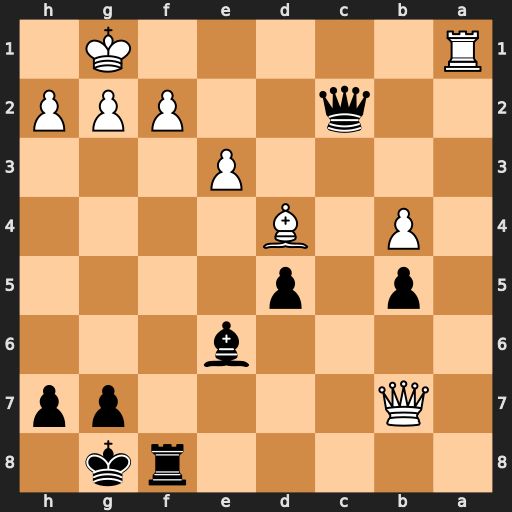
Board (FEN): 5rk1/1Q4pp/4b3/1p1p4/1P1B4/4P3/2q2PPP/R5K1
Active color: b
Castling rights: -
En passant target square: -
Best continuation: Qxf2+ Kh1 Qf1+ Rxf1 Rxf1#